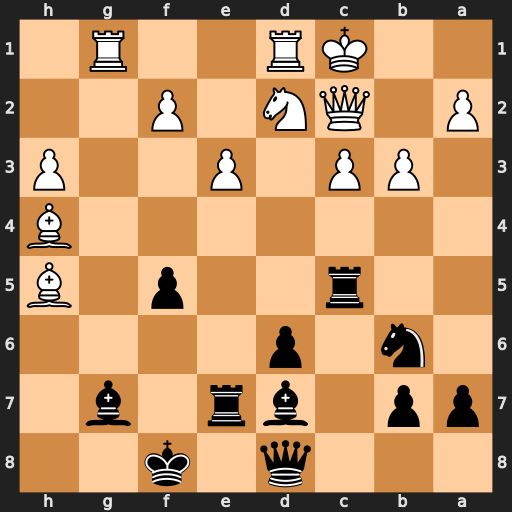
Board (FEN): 3q1k2/pp1br1b1/1n1p4/2r2p1B/7B/1PP1P2P/P1QN1P2/2KR2R1
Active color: b
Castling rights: -
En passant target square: -
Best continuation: Rxc3 Qxc3 Bxc3